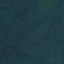
Land use / land cover class: Forest